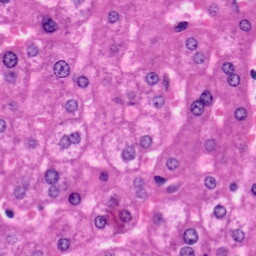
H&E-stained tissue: Liver